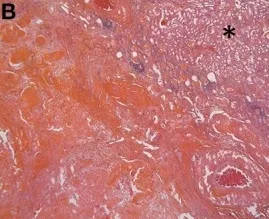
Macroscopic and microscopic examination. : fibrosis alterations on upper pole of the kidney (arrow) Microscopic examination : fibrosis alterations with calcifications and without residual tumor cells. Stars indicate normal parenchyma.
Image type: pathology (h&e)